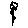
Label: flower